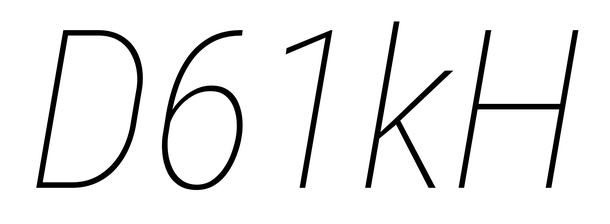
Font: Roboto-Italic_Condensed_Thin_Italic